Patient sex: F
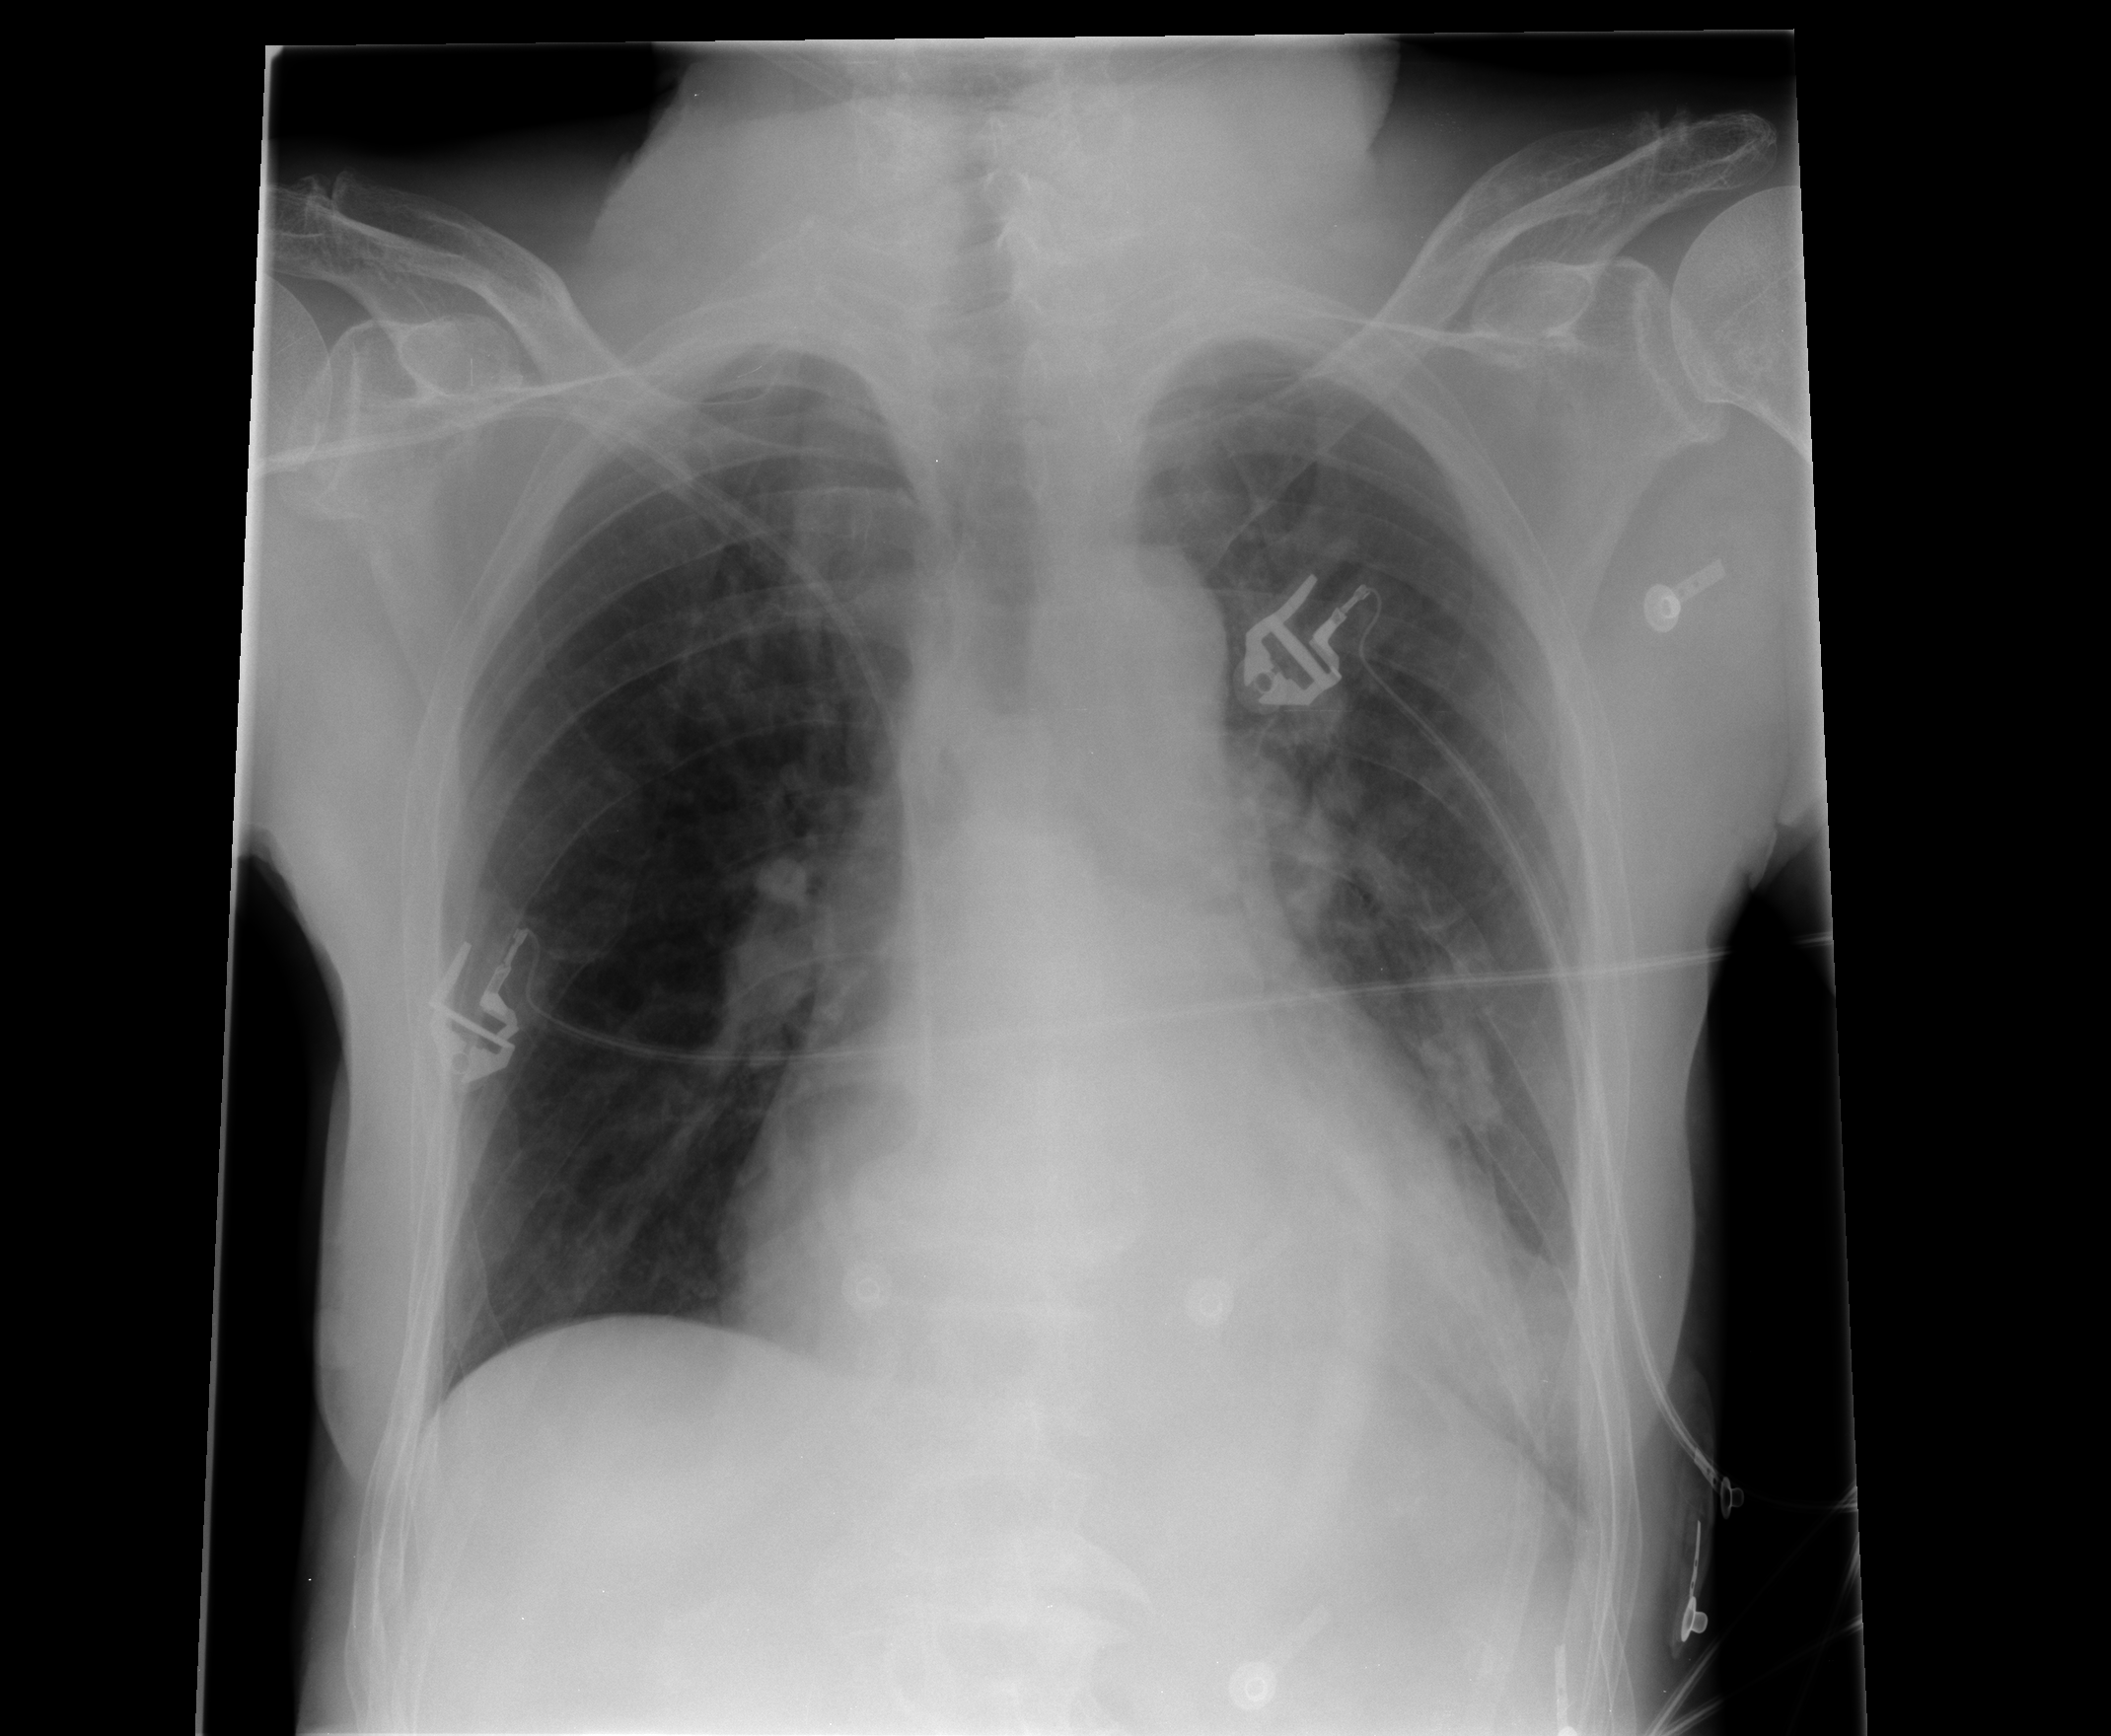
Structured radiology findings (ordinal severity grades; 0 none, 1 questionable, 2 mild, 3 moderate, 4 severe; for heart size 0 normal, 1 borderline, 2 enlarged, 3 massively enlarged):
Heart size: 2
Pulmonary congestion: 2
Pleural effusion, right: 0
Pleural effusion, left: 0
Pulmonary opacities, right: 0
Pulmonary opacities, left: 2
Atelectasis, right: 0
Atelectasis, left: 2